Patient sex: M
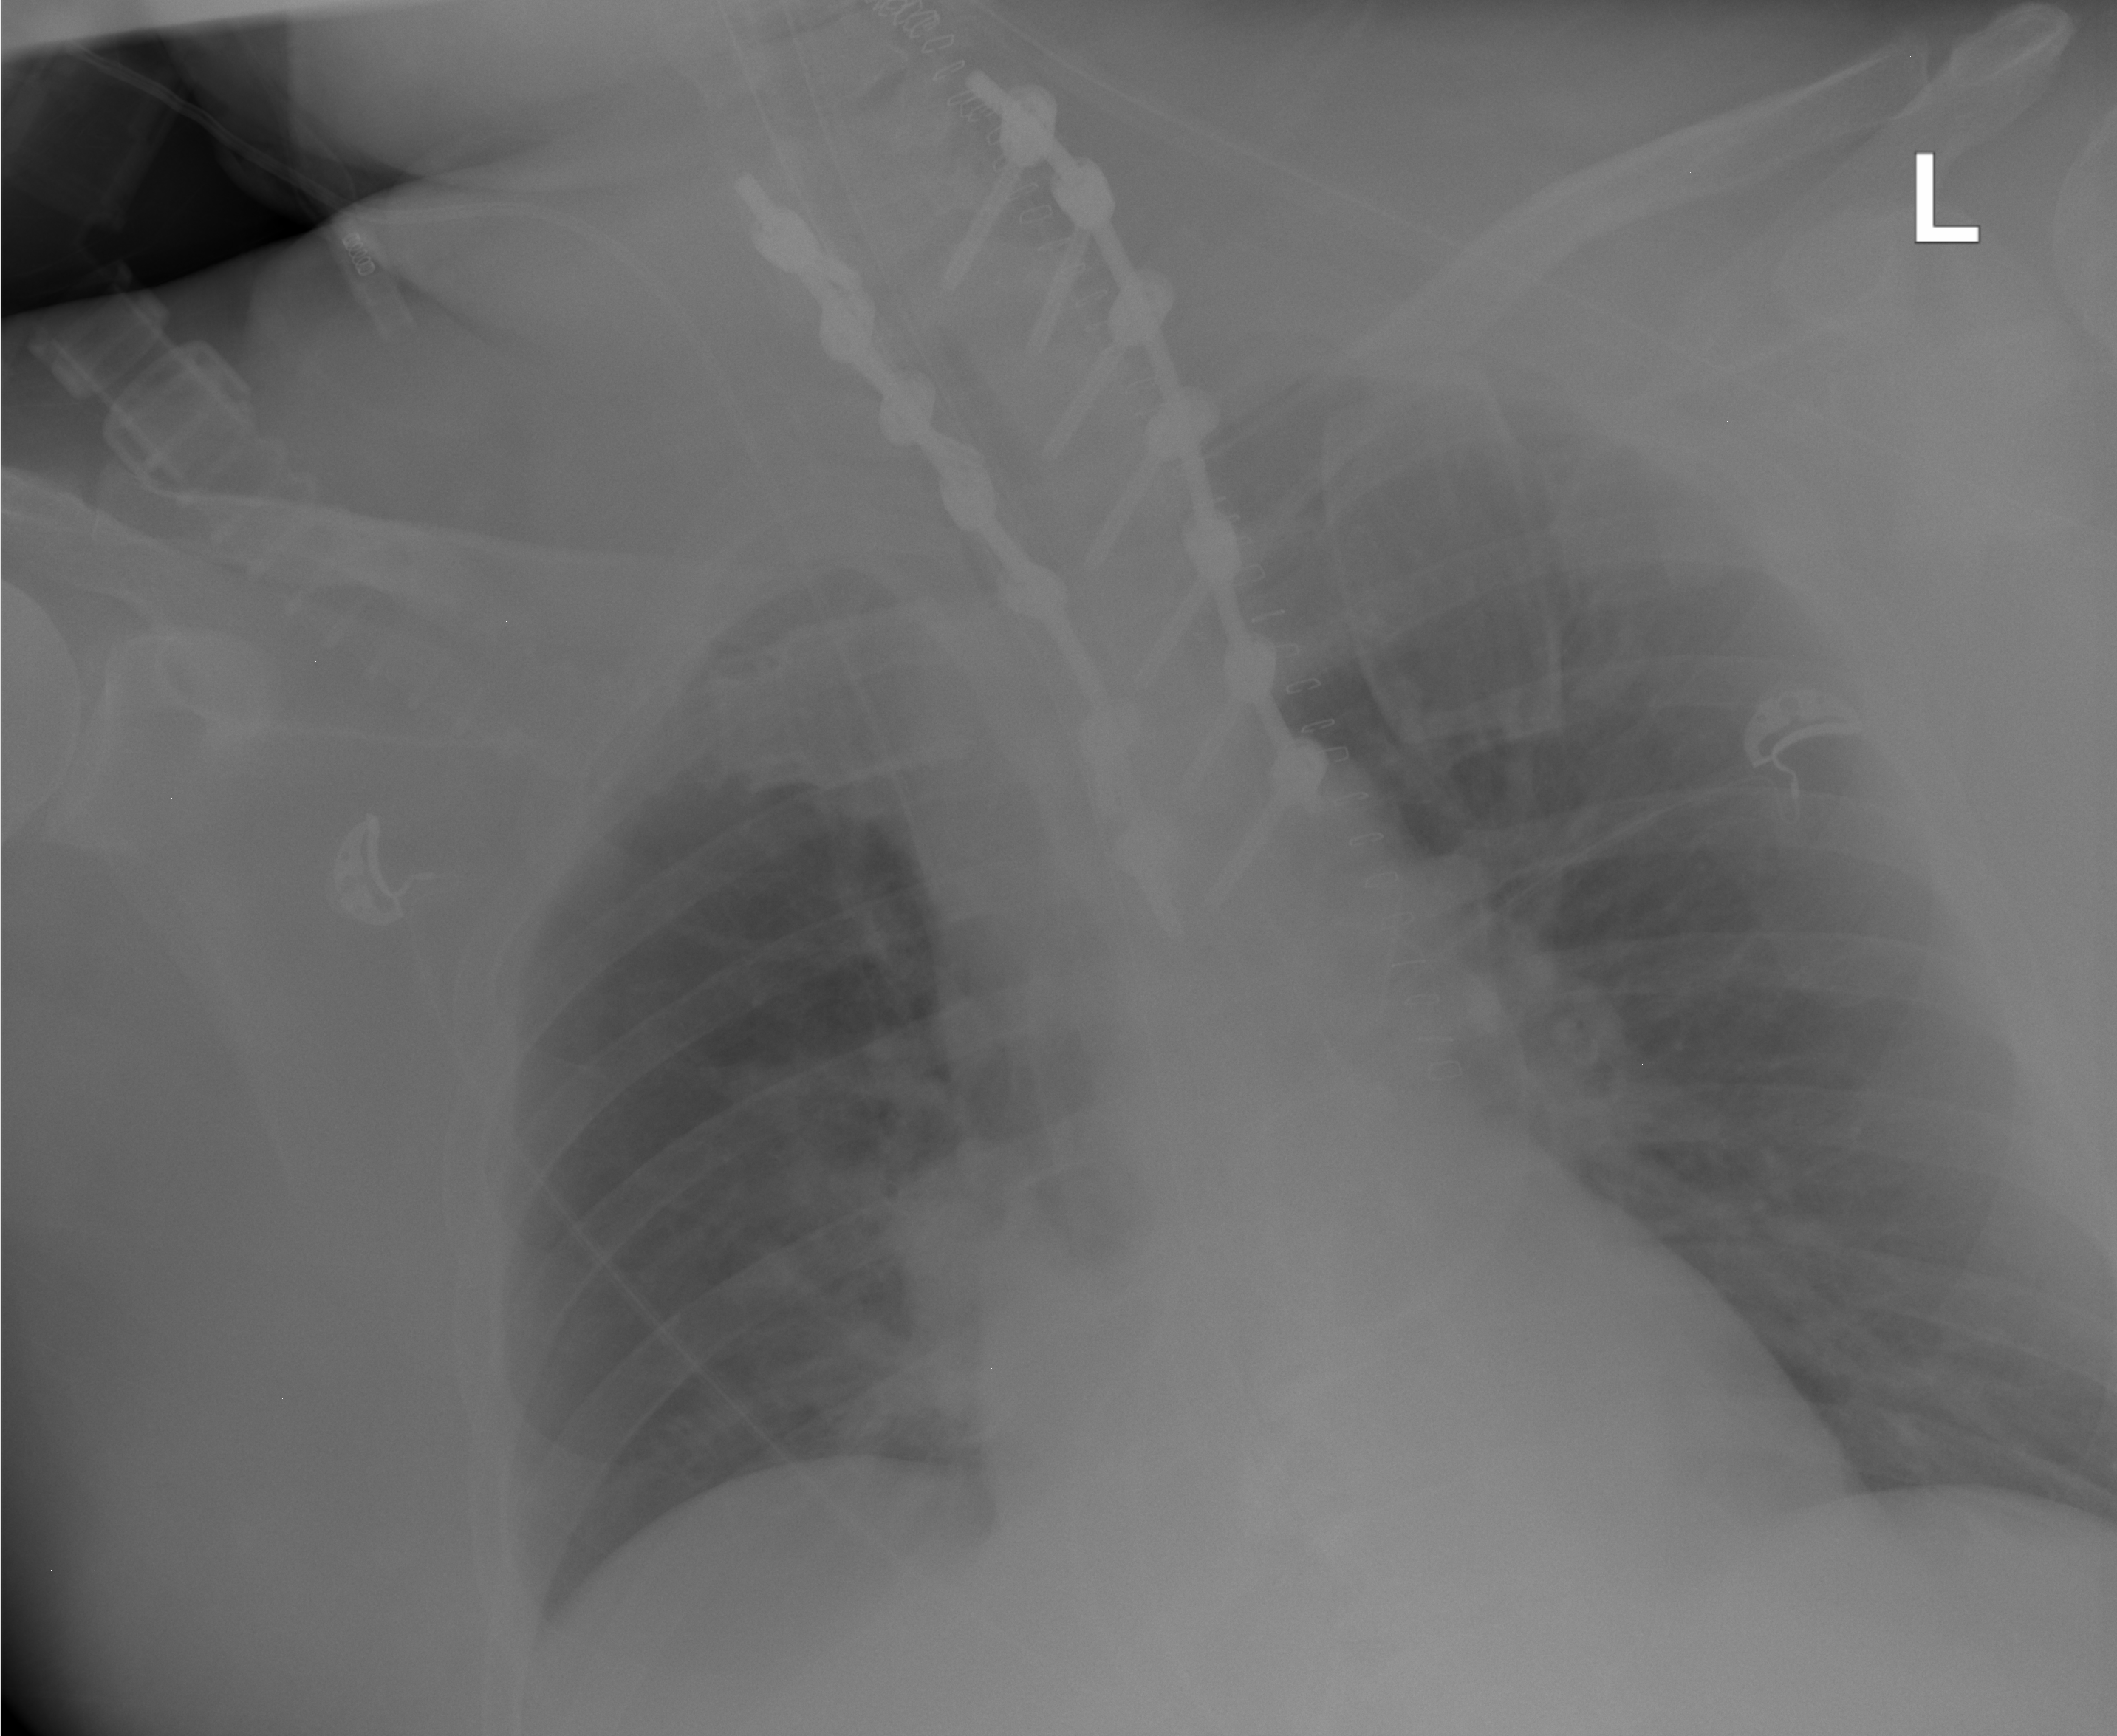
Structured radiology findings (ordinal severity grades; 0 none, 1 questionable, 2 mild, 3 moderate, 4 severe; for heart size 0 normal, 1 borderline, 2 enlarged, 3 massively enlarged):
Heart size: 0
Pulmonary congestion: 0
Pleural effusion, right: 0
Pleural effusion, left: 0
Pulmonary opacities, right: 1
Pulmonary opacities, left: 0
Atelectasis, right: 2
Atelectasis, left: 2